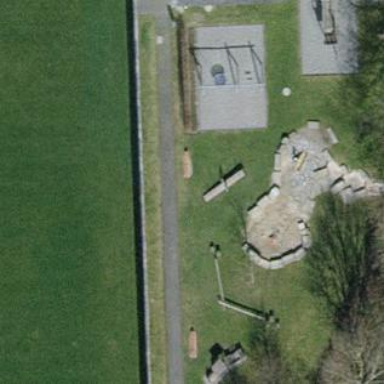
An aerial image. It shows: Playground area for leisure activities on the land.